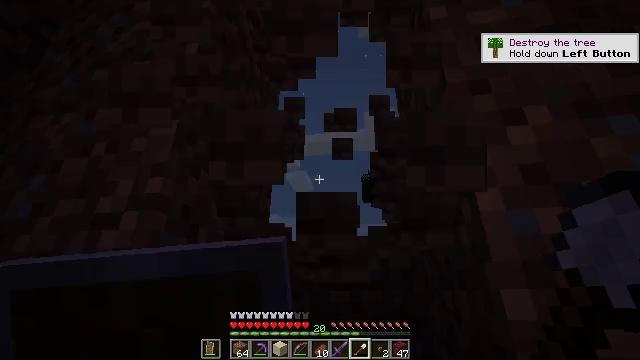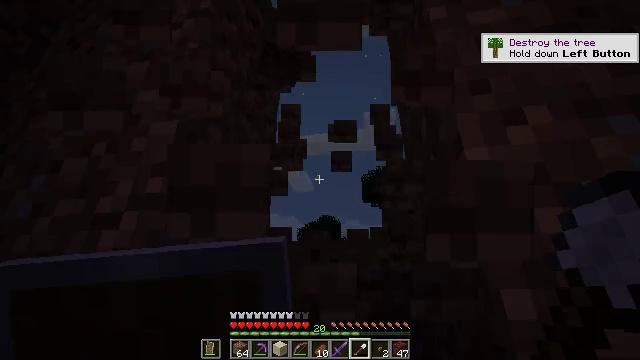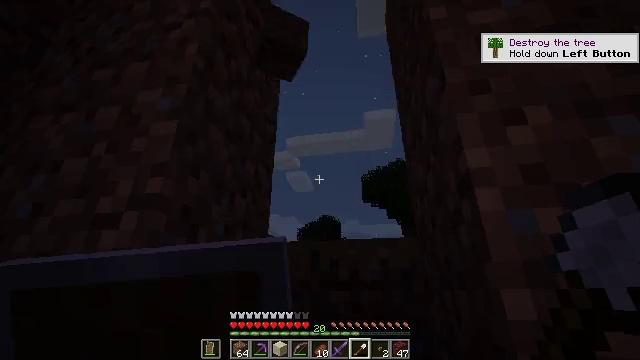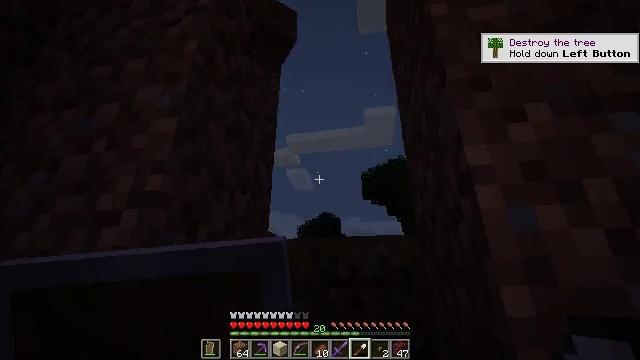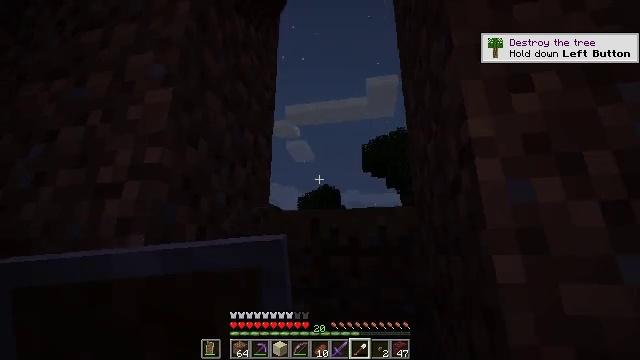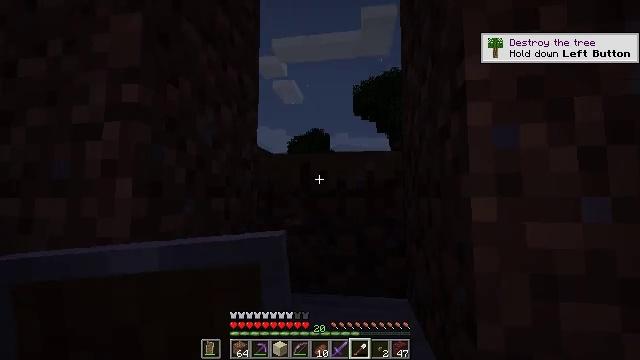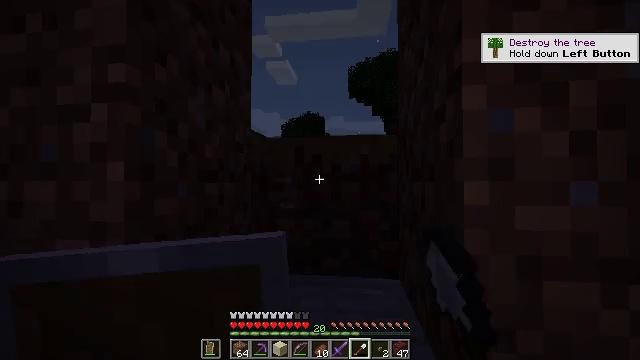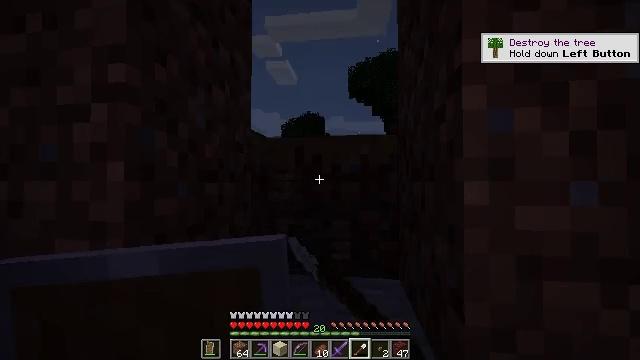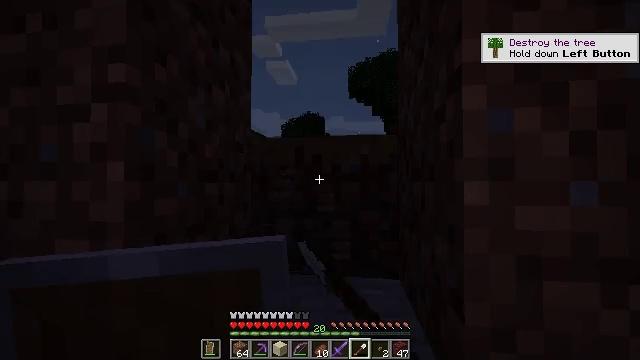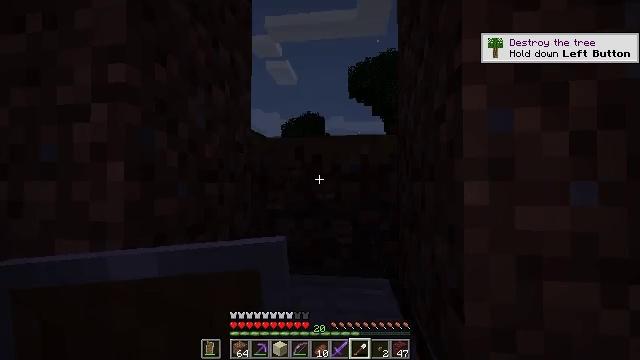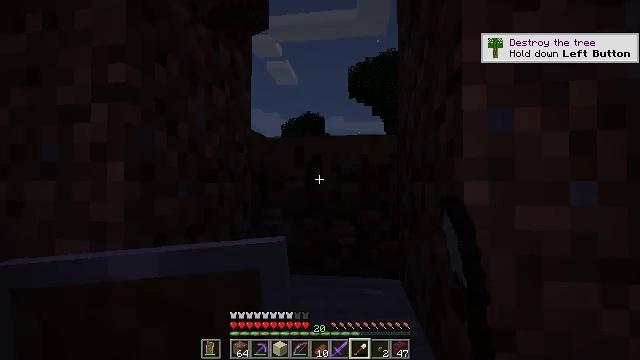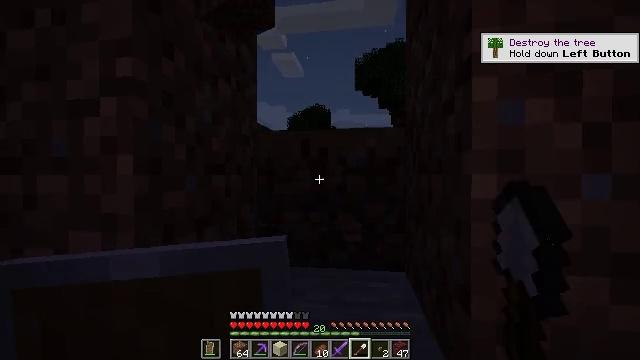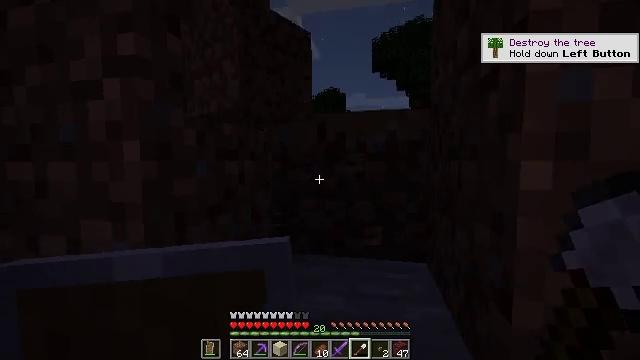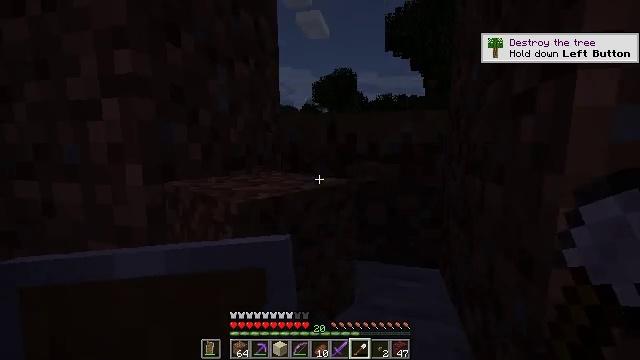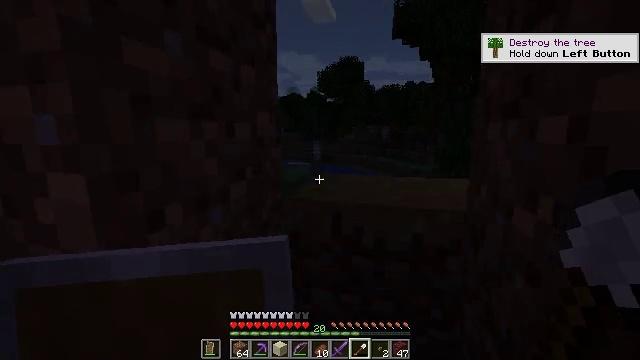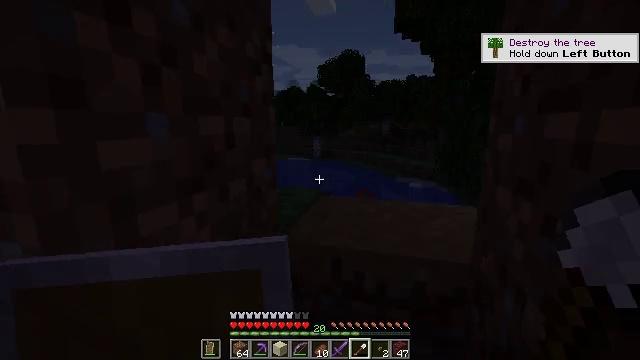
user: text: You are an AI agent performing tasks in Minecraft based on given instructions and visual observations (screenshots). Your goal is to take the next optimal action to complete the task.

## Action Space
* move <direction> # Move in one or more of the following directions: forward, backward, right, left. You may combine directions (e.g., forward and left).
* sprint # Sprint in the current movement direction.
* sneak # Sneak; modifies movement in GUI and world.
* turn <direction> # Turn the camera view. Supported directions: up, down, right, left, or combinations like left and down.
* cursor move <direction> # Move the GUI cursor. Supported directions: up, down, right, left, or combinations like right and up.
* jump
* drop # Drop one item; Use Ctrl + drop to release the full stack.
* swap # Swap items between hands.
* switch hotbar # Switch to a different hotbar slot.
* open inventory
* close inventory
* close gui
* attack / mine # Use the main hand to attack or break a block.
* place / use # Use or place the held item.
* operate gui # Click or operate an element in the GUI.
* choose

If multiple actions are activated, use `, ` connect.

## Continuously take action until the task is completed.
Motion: motion action
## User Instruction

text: Collect some oak leaves.
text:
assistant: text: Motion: attack / mine
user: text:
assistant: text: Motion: attack / mine
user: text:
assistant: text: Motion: attack / mine
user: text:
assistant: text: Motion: turn down, attack / mine
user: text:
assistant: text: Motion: turn right and down, attack / mine
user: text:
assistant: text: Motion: turn right and down, attack / mine
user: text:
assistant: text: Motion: attack / mine
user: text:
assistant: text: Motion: attack / mine
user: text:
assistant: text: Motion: no_op
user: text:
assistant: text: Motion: no_op
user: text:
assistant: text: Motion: turn left and down
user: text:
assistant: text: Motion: move forward, turn left and down
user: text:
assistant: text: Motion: move forward, turn left and down, jump
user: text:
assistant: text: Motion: move forward, turn left and down, jump
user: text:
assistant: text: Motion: move forward, turn down, jump
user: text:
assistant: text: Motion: move forward, jump
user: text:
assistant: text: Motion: move forward, jump
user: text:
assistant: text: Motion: move forward
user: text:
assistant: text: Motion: move forward, turn right
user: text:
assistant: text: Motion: move forward
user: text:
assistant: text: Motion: move forward
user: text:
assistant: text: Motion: move forward, turn down
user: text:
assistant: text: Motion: move forward, turn down, jump
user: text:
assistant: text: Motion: move forward, turn left and down, jump
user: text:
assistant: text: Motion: move forward, turn left and down, jump
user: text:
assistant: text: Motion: move forward, turn left and down
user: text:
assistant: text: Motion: move forward, turn left and down
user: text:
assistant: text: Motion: move forward, turn left and down
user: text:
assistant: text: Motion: move forward, turn left
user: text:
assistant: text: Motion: move forward, turn left